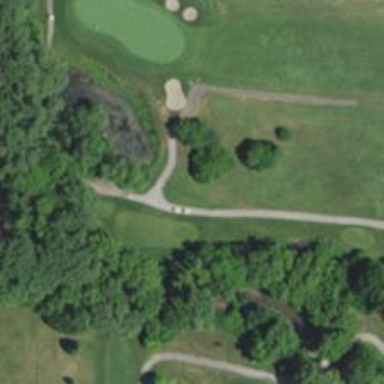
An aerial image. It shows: Pathway for golf carts.